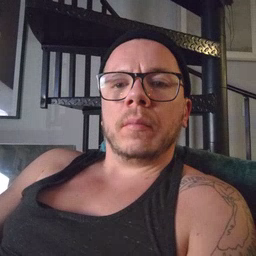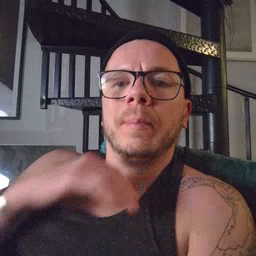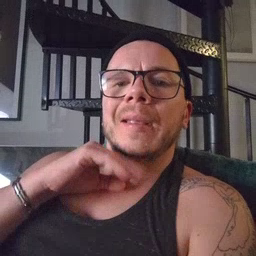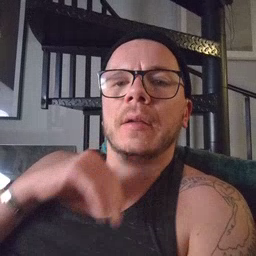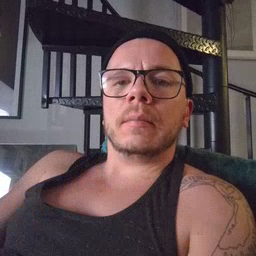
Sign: pig